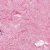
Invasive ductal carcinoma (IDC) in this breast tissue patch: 0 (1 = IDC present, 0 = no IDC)